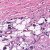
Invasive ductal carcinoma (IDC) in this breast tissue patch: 0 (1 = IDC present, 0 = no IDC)